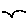
Label: bird